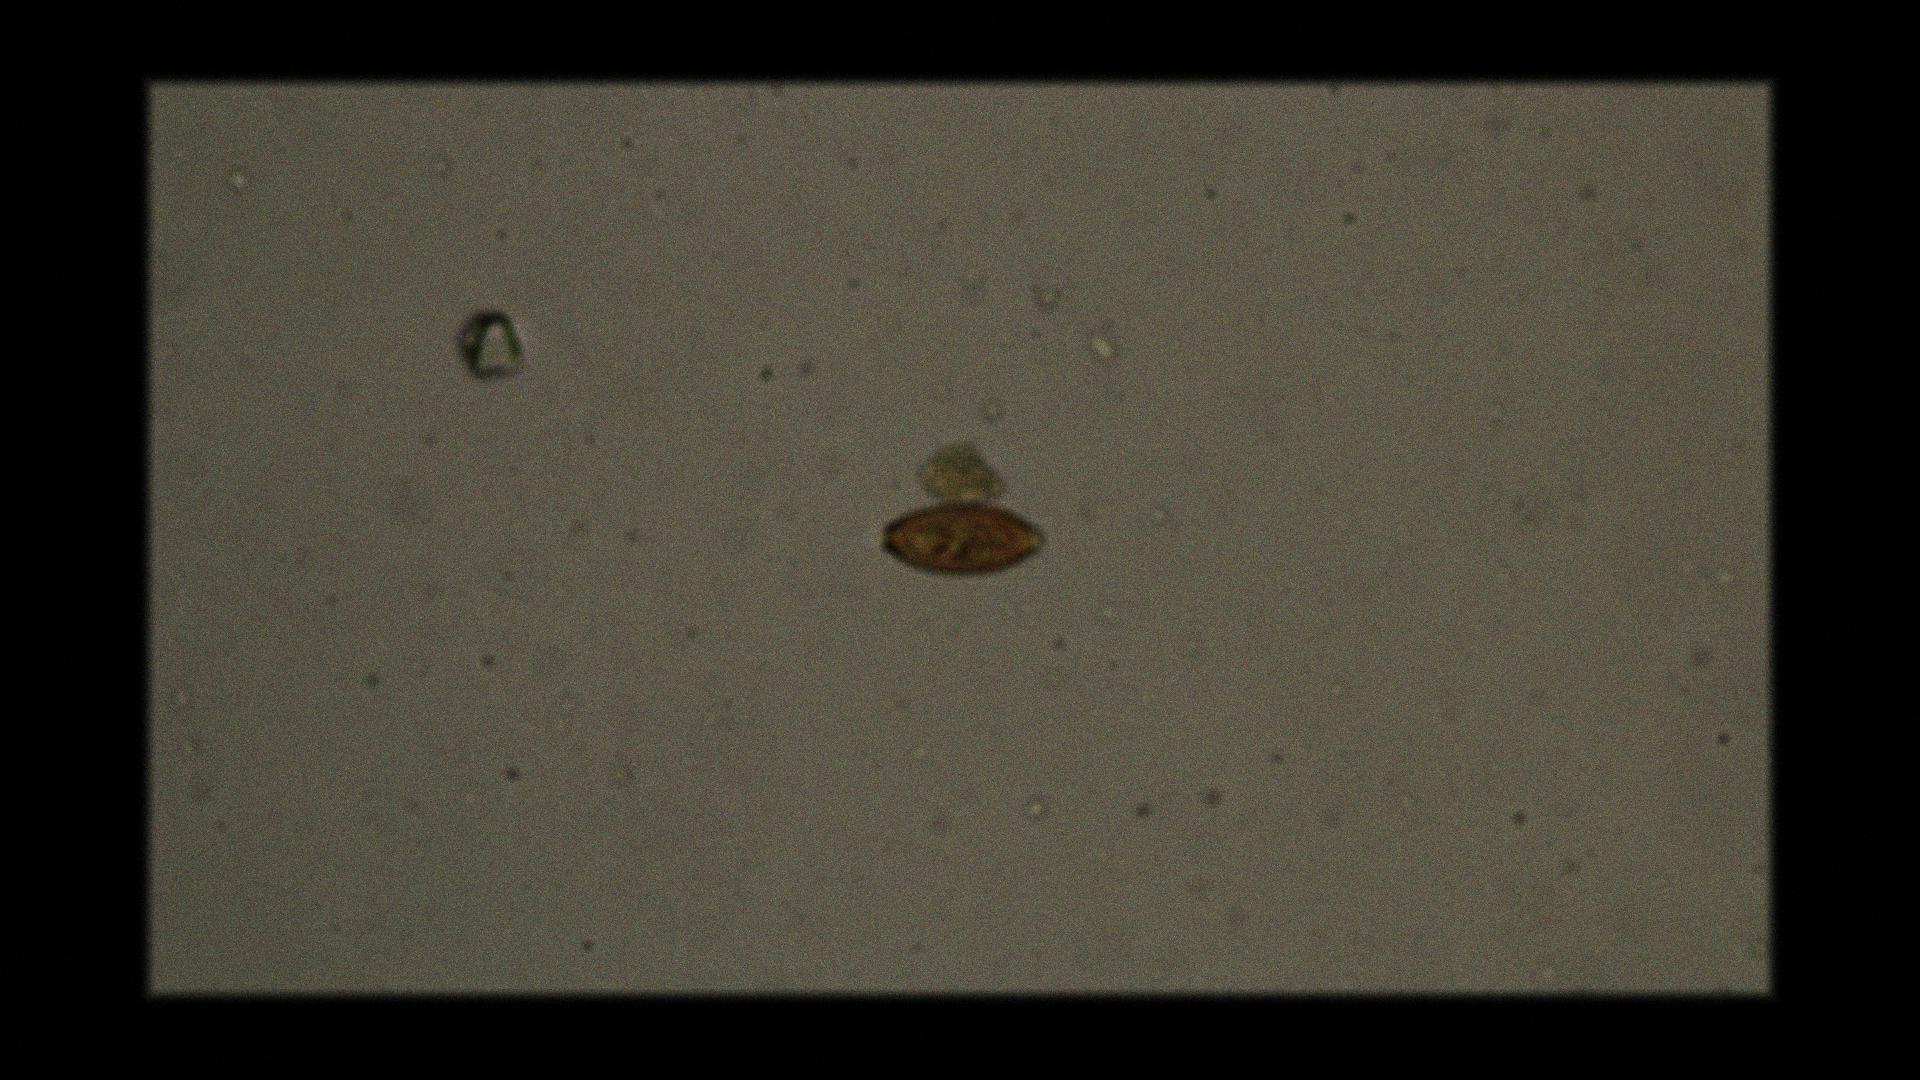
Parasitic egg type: Trichuris trichiura